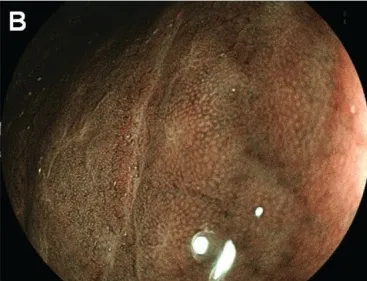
Esophagogastroduodenoscopy images of Case 1. : Magnifying observation with narrow-band imaging.
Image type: endoscopy (gi_endoscopy)